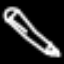
Label: pencil